Question: How do I prevent a table from wrapping when it is inside of an outer table cell?
My aspx-tablerow:
'''
<tr runat="server" id="trButtons">
<td align="left" colspan="9" valign="top" style="white-space:nowrap"><br />
<asp:Button ID="btnImeiLookup" OnClick="btnImeiLookupClick" runat="server" ValidationGroup="VG_RMA_LOOKUP" CausesValidation="true" Text="lookup IMEI" ToolTip="lookup IMEI and check if RMA-Number can be generated" Width="120px" />
&nbsp;&nbsp;<asp:Button ID="BtnEdit" CommandName="Edit" CommandArgument='<%# Eval("idRMA")%>' ValidationGroup="VG_RMA_SAVE" runat="server" CausesValidation="false" Text="Edit" ToolTip="edit" Width="120px" />
&nbsp;&nbsp;<asp:Button ID="BtnAdd" runat="server" CommandName="Add" CausesValidation="false" Text="Add new" Width="130px" ToolTip="add new" />
&nbsp;&nbsp;<asp:Button ID="BtnDelete" runat="server" CommandName="Delete" CommandArgument='<%# Eval("idRMA")%>' CausesValidation="true" Text="Delete" Width="120px" ToolTip="delete" OnClientClick="return confirm('do you really want to delete this RMA?')" />
&nbsp;&nbsp;<uc4:RmaPrinterView ID="RmaPrinterView1" Visible="true" runat="server" />
</td>
</tr>
'''
RmaPrinterView1 is an ASP.Net Usercontrol:
'''
<table cellpadding="0" cellspacing="0">
<tr>
<td>
<input type="button" style="width:120px; white-space:nowrap" onclick="javascript:$('#TblPrinterView').jqprint();" value="Print" title="Print" />
</td>
</tr>
<tr>
<td>
<table id="TblPrinterView" style="display:none">
<tr>
<td style="width:100px;white-space:nowrap">
<asp:Label ID="LblRmaNumberDesc" runat="server" Text="RMA-Number:"></asp:Label>
</td>
<td>
<asp:Label ID="LblRmaNumber" runat="server" Text="xxxxxxxxxxxxxx"></asp:Label>
</td>
</tr>
<tr>
<td>
<asp:Label ID="LblImeiDesc" runat="server" Text="IMEI:"></asp:Label>
</td>
<td>
<asp:Label ID="LblImei" runat="server" Text="xxxxxxxxxxxxxx"></asp:Label>
</td>
</tr>
<tr>
<td>
<asp:Label ID="LblModelDesc" runat="server" Text="Model:"></asp:Label>
</td>
<td>
<asp:Label ID="LblModel" runat="server" Text="xxxxxxxxxxxxxx"></asp:Label>
</td>
</tr>
<tr>
<td>
<asp:Label ID="LblSiDpyDesc" runat="server" Text="SI/DPY:"></asp:Label>
</td>
<td>
<asp:Label ID="LblSiDpy" runat="server" Text="xxxxxxxxxxxxxx"></asp:Label>
</td>
</tr>
<tr>
<td>
<asp:Label ID="LblSymptomCodesDesc" runat="server" Text="Symptoms:"></asp:Label>
</td>
<td>
<asp:Label ID="LblSymptomCodes" runat="server" Text="xxxxxxxxxxxxxx"></asp:Label>
</td>
</tr>
</table>
</td>
</tr>
</table>
'''
As you can see, the Usercontrol with the inner table is wrapped:

I know that I should avoid table layout, but I needed a fast working solution ;-)
: a simplified sample that is also wrapping:
'''
<table>
<tr>
<td style="white-space:nowrap">
<input type="button" value="b1" />&nbsp;
<input type="button" value="b2" />&nbsp;
<input type="button" value="b3" />&nbsp;
<table>
<tr>
<td style="white-space:nowrap"><input type="button" value="in table" /></td>
</tr>
</table>
</td>
</tr>
</table>
'''
:
The solution - as Jeroen mentioned - was to make the table an inline element with 'style="display: inline"'. The next problem was that I used an ASP.Net UpdatePanel inside the UserControl which is normally rendered as a Div. So the next block-element that causes my table to wrap. I only needed to set the <URL> to 'Inline' what causes it to be rendered as Span.
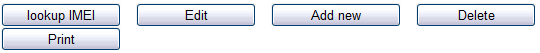
Answer: If the css 'white-space' does not work, you can try to add 'nowrap="nowrap"' to your 'td', just like you added 'valign="top"'.
Very ugly, but it should work.
Ah, now I see: A table is a block-level element so it will always go to a new line unless you make it an inline-element or float it.